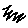
Label: zigzag